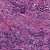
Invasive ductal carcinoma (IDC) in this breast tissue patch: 1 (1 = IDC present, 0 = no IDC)